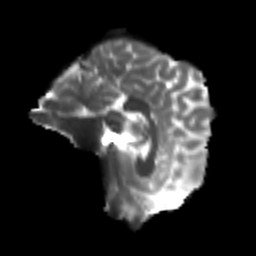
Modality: T2w
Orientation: sagittal
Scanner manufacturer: siemens
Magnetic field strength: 3 T
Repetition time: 9.6 s
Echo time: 0.077 s